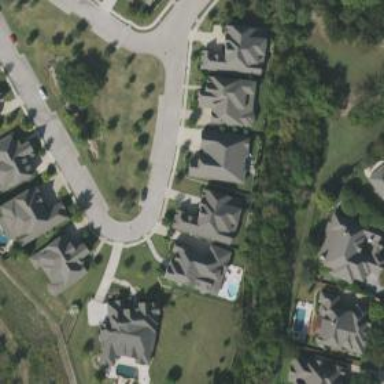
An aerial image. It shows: Residential road with sidewalk on the left side.